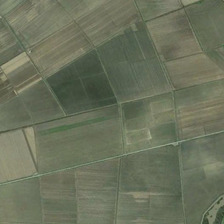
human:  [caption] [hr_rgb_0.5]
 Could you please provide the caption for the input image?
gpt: many pieces of farmlands are orderly together .

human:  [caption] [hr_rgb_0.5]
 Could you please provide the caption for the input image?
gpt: the little farm consists of grass and crops .

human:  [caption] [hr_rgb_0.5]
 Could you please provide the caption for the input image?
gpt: a few crooked paths pass through the farm .

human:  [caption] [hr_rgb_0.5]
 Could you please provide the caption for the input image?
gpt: many pieces of farmlands are orderly together .

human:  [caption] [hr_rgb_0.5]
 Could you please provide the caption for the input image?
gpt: the little farm consists of grass and crops .